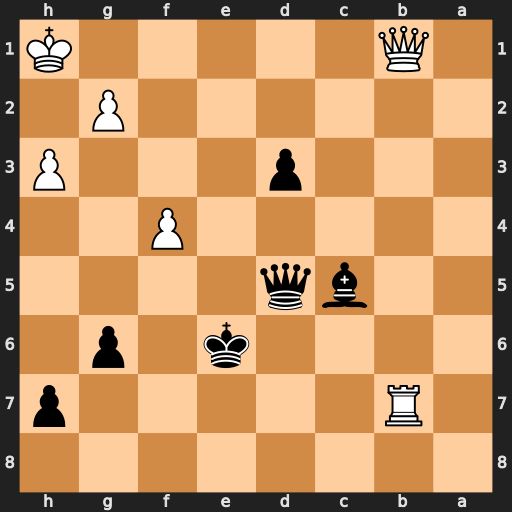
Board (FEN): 8/1R5p/4k1p1/2bq4/5P2/3p3P/6P1/1Q5K
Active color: b
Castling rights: -
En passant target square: -
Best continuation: d2 Qd1 Qxb7